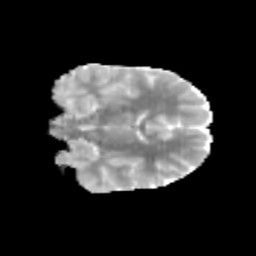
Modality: MD
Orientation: coronal
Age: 10
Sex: male
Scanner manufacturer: siemens
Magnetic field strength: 3 T
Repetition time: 3.8 s
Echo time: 0.07 s